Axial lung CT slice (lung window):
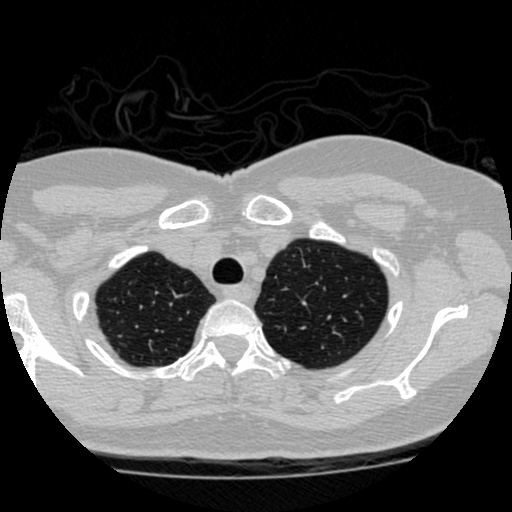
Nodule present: no